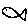
Label: fish